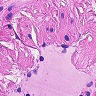
Metastatic tissue present: no